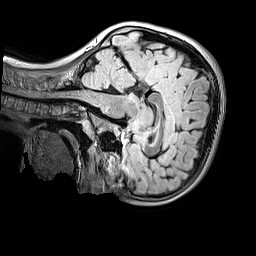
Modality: FLAIR
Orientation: sagittal
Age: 9
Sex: female
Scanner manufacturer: siemens
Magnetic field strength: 3 T
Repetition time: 5 s
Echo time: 0.388 s